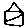
Label: house